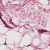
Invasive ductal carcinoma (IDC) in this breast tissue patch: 0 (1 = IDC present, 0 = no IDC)